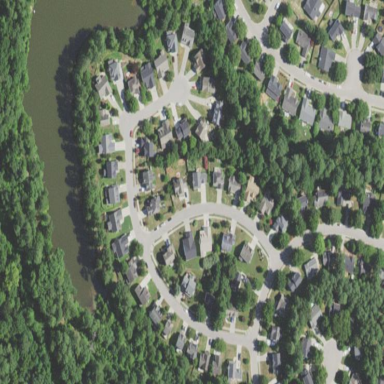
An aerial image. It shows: Residential neighbourhood.